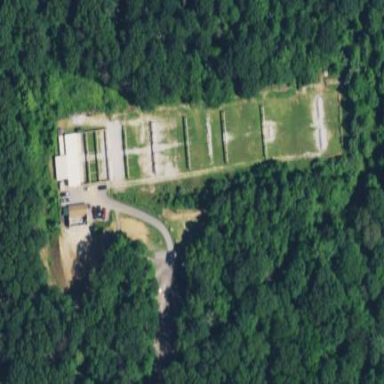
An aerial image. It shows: Sports center dedicated to shooting sports.